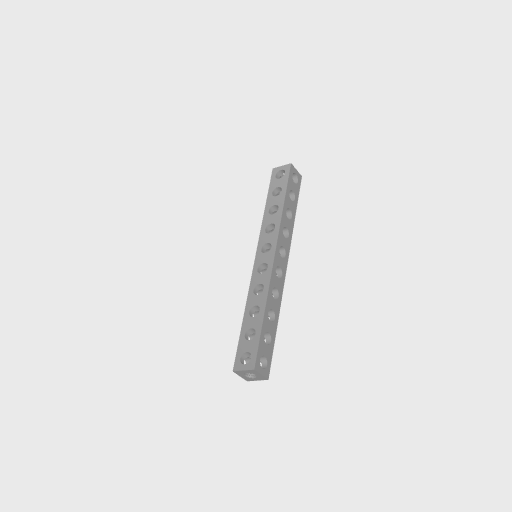
Part: SquareBeam10H